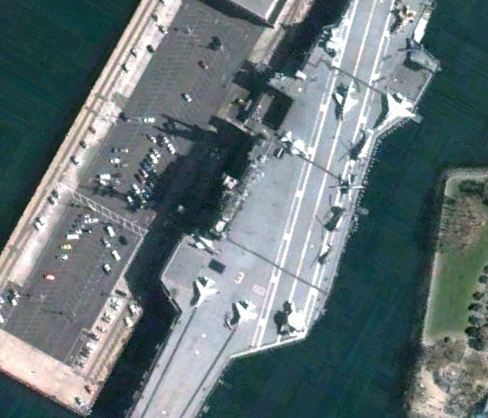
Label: Midway-class_aircraft_carrier